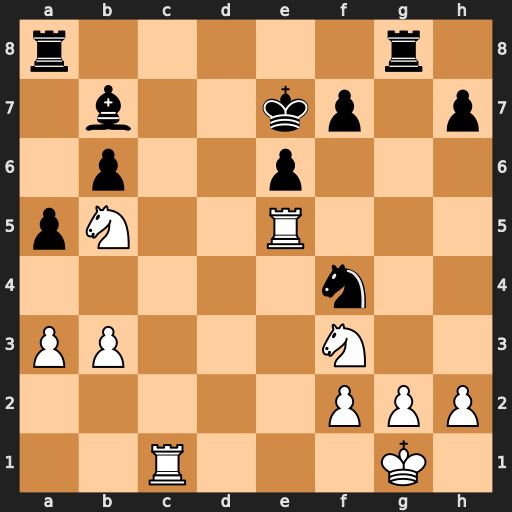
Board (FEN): r5r1/1b2kp1p/1p2p3/pN2R3/5n2/PP3N2/5PPP/2R3K1
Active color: w
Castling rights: -
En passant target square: -
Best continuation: Rc7+ Kf6 Rxb7 Rxg2+ Kf1